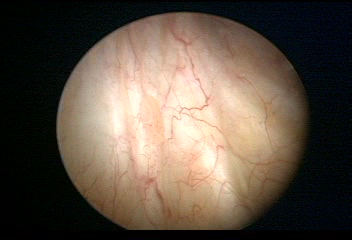
Modality: WLC
Class: Malignant
Subclass: LowGradePapillary
Lesion: L1
Stage: Ta
Morphology: Papillary
Bladder cancer association: Yes
Annotated structures: Tumor